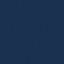
Label: SeaLake